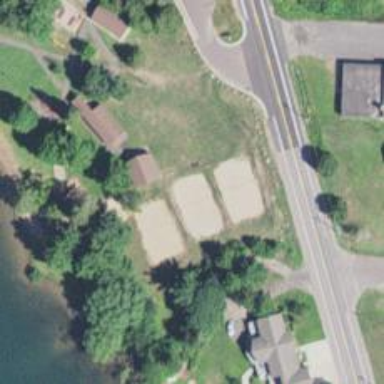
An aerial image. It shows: Pitch used for beach volleyball.